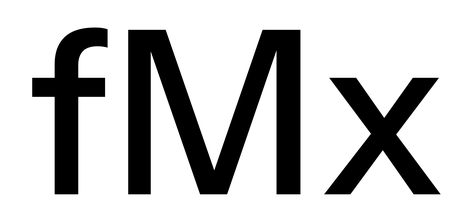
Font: InstrumentSans_Medium